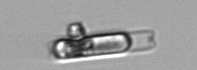
Label: Guinardia_delicatula